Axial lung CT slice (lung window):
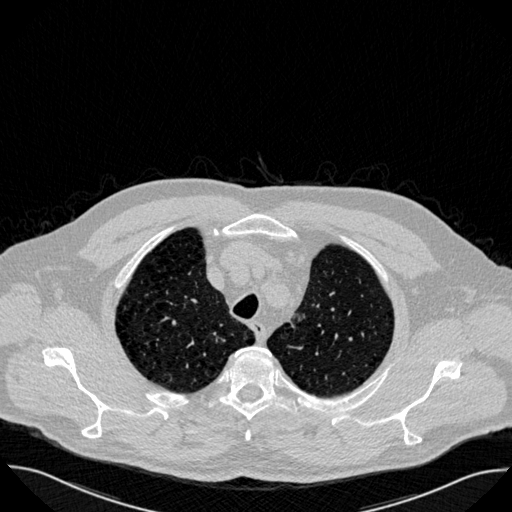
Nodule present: no